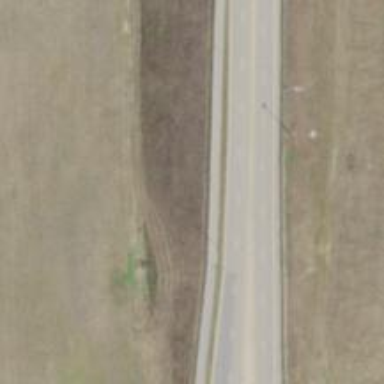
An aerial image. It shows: Secondary road.